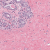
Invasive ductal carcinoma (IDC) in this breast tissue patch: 0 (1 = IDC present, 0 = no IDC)